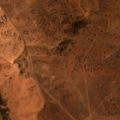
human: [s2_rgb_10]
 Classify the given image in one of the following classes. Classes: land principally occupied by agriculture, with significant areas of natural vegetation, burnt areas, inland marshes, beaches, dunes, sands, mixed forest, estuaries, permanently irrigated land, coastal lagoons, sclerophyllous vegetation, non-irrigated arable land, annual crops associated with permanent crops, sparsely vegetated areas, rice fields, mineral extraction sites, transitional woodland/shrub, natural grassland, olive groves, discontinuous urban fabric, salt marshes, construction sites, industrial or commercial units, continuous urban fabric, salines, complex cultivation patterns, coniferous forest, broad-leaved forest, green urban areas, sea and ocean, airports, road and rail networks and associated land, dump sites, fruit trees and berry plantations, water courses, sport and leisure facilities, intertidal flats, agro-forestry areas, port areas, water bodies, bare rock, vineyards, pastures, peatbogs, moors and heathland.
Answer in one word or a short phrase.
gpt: non-irrigated arable land, agro-forestry areas, transitional woodland/shrub